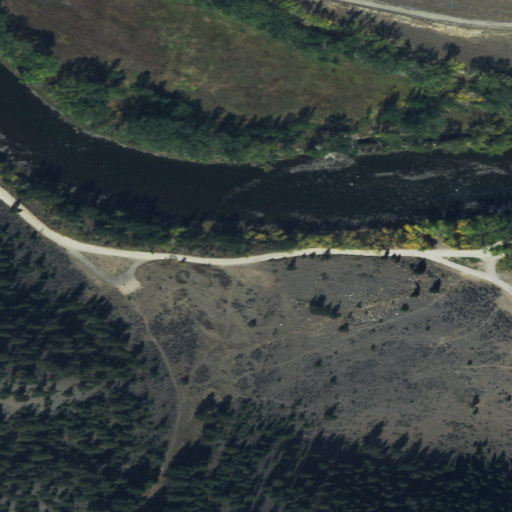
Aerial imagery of valley in Montana named Sawmill Gulch containing evergreen forest, shrub, grassland, pasture, open water, and open development